Question: I am using matplotlib in Python 2.7 to plot a filled contour plot. I want to overlay this over an image, so I am using the alpha keyword to make the plot semi-transparent. When I do this, the body of the contours are the correct transparency, but contourf() plots unwanted lines on the boundaries between different levels. I have attempted to eliminate them with the keyword argument linecolor='none', but this has not helped.
Code:
> CS = map.contourf(xi, yi, zi, 25, alpha=0.3, linecolor='none')
A link to an image example of the problem; I would like the filled contours to meet without the bright boundary lines:

Any help or insight into this problem is appreciated.
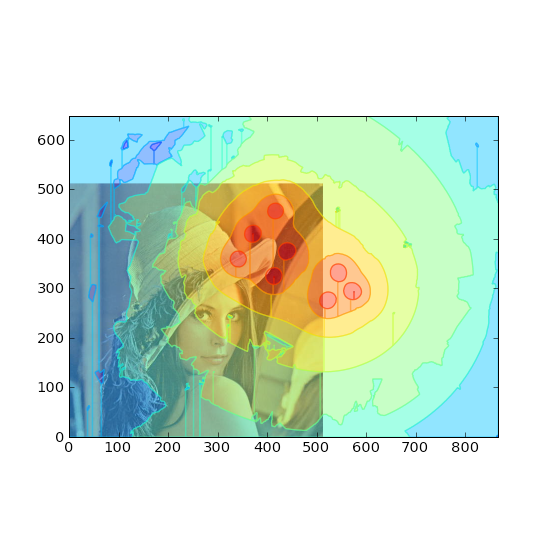
Answer: Try turn on 'antialiased=True':
'''
x, y = np.mgrid[-1:1:100j, -1:1:100j]
contourf(x, y, x**2+y**2 + np.random.rand(100, 100)*0.1, 10, alpha=0.3, antialiased=True)
'''
here is my result: